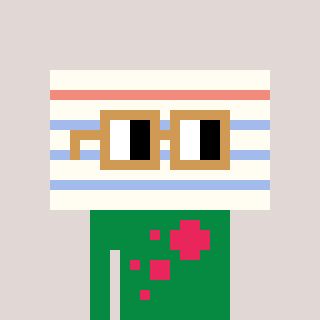
a pixel art character with square brown glasses, a empty notebook page-shaped head and a green-colored body on a warm background